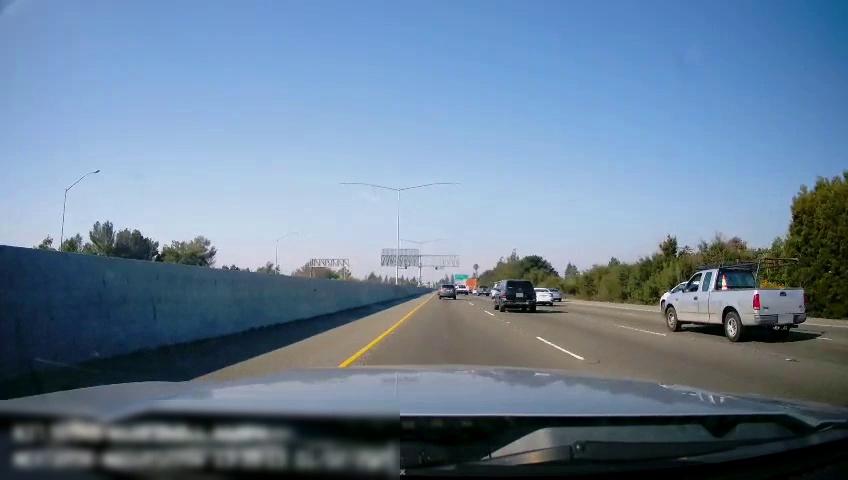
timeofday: Day
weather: Sunny
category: Drivable Space
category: Vehicles | SUV
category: Vehicles | SUV
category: Vehicles | Truck
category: Vehicles | Truck
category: Vehicles | Car
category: Vehicles | Car
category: Vehicles | Truck
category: Vehicles | Car
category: Vehicles | SUV
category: Vehicles | Truck
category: Lanes | Current Lane
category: Lanes | Current Lane
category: Lanes | Alternate Lane
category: Lanes | Alternate Lane
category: Lanes | Alternate Lane
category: Traffic | Signs